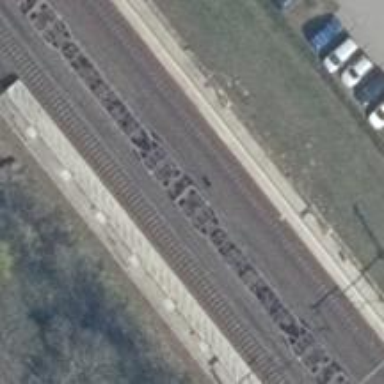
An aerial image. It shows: Railway signal.